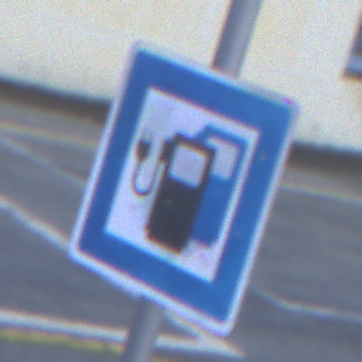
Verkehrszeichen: LadestationFuerElektrofahrzeuge
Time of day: SunriseSunset
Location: Outdoor (Suburban)
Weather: PartlyCloudy
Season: NotSpecified
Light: Natural